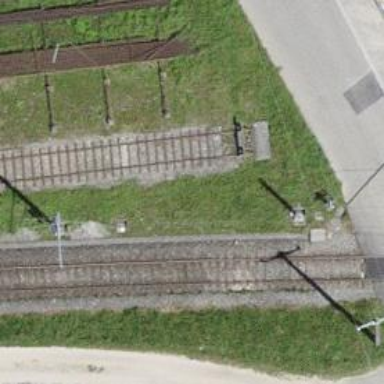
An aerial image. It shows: Railway buffer stop.